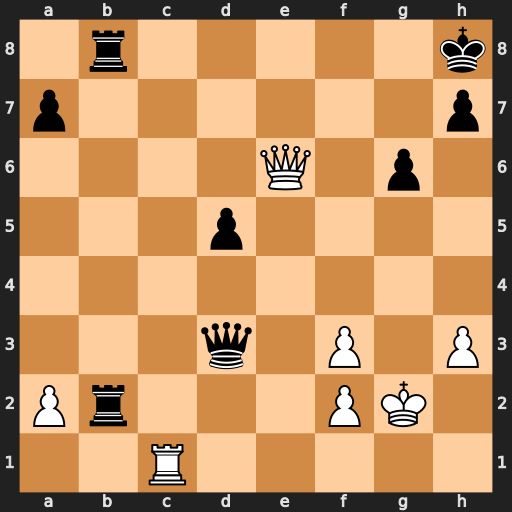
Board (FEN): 1r5k/p6p/4Q1p1/3p4/8/3q1P1P/Pr3PK1/2R5
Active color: w
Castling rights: -
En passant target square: -
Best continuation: Qe5+ Kg8 Rc7 Rxf2+ Kxf2 Qd2+ Kg3